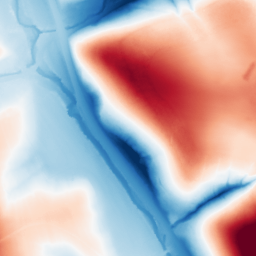
Category: classical
Decomposition family: gaussian_anisotropic
Decomposition parameters: sigma_x: 50
sigma_y: 50
Upsampling method: bspline
Upsampling parameters: scale: 2
Upsampling scale: 2